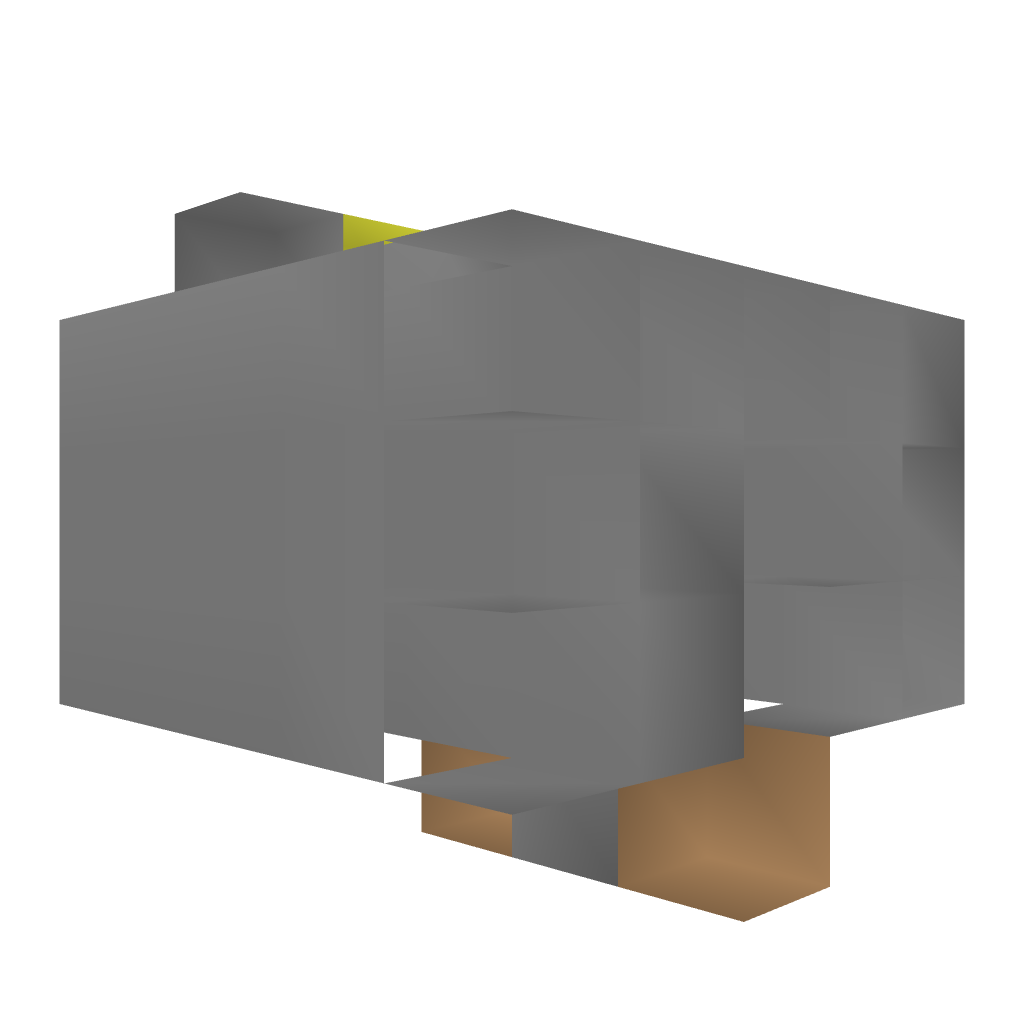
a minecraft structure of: Betting Machine bad low quality